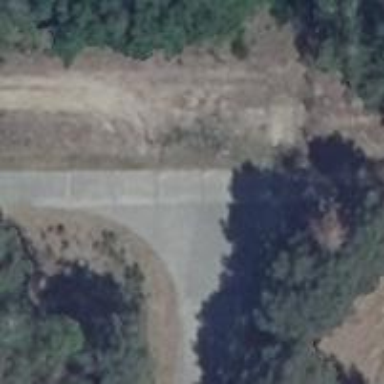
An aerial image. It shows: Unclassified road.